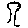
Label: tree